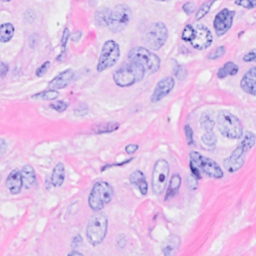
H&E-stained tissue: Breast